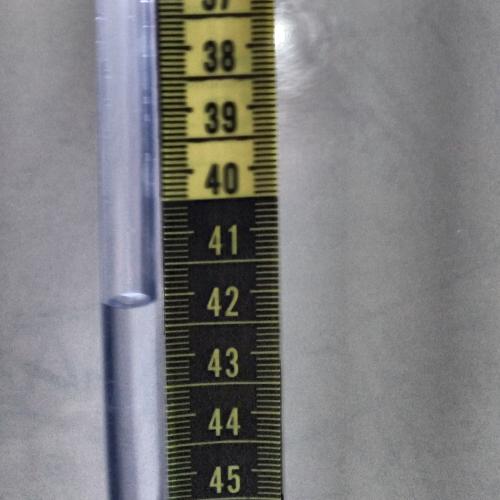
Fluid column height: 42.2 cm